Field crop: maize
Growth stage: 1
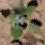
Species: chenopodium